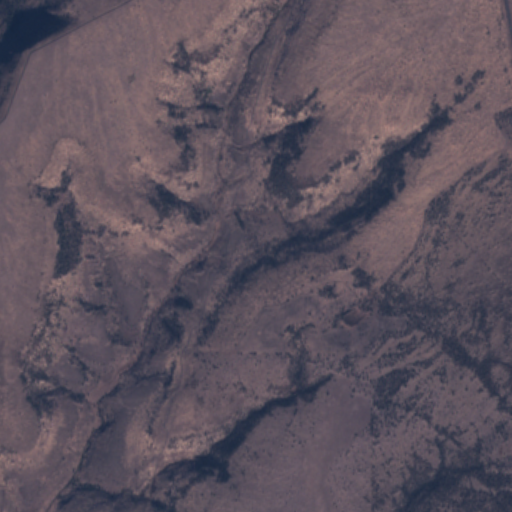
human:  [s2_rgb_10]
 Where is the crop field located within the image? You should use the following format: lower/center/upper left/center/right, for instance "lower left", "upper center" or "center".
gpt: There is no crop field in the image.